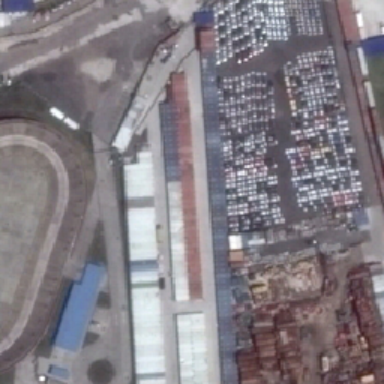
Industrial parks on the street are neatly arranged .